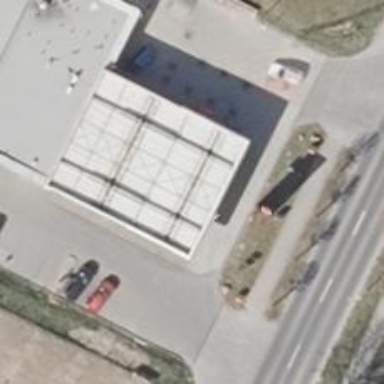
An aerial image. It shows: Fuel station.